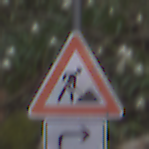
Verkehrszeichen: Arbeitsstelle
Zusatzzeichen unten: RichtungsangabeDurchPfeile5
Umgebung: Outdoor, Nature
Tageszeit: MorningAfternoon
Wetter: PartlyCloudy
Licht: Natural
Jahreszeit: NotSpecified
Kontrast: LowContrast